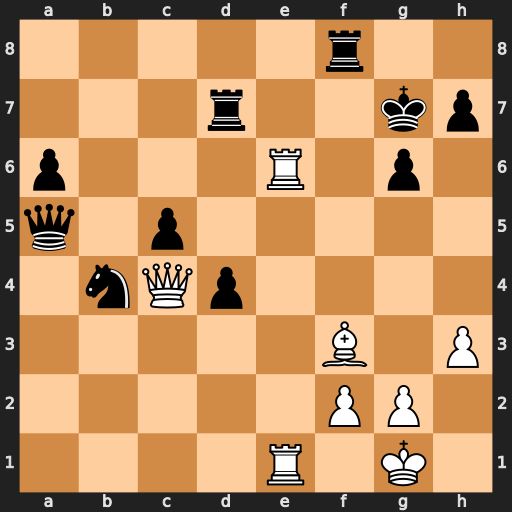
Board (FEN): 5r2/3r2kp/p3R1p1/q1p5/1nQp4/5B1P/5PP1/4R1K1
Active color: w
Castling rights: -
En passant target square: -
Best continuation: Re7+ Rxe7 Rxe7+